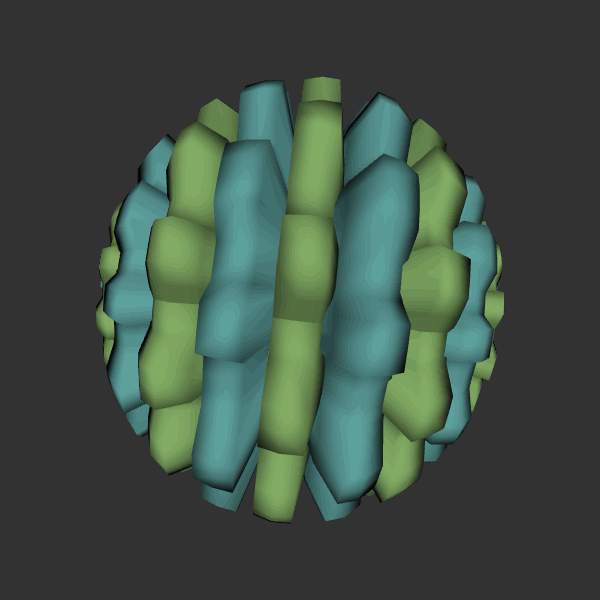
Background: dark